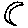
Label: moon